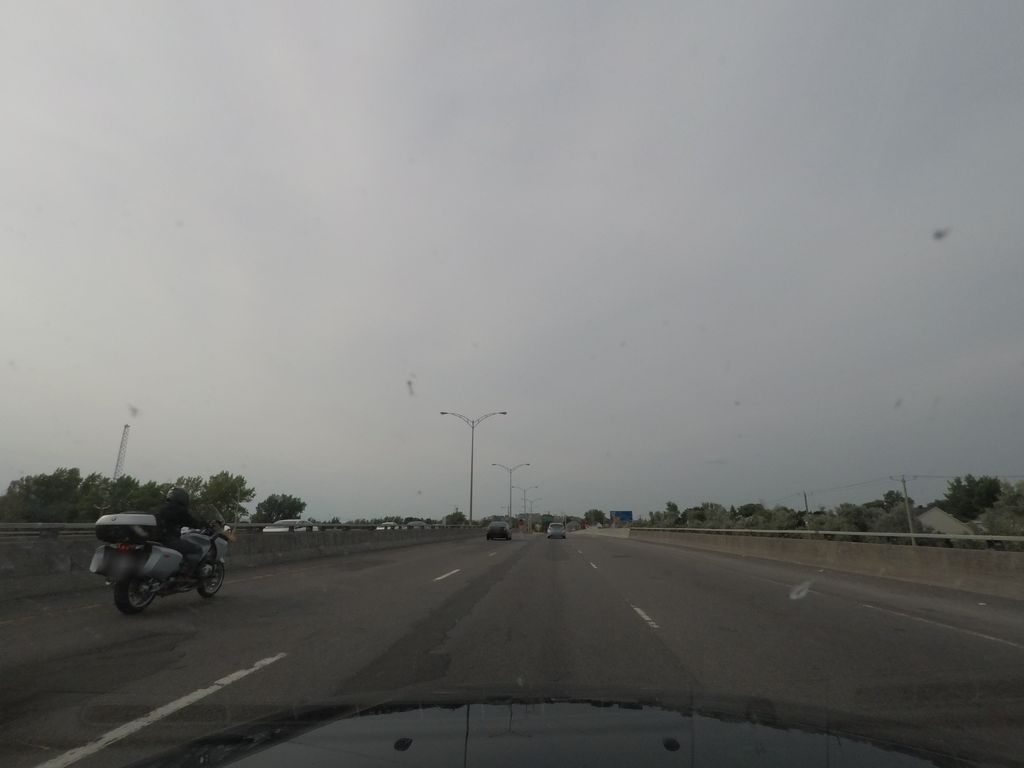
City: montreal